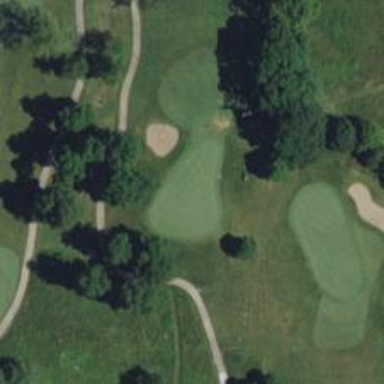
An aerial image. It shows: View of golf hole.